Aerial crown-view tile of a tropical tree (Barro Colorado Island, Panama), acquired 20250818:
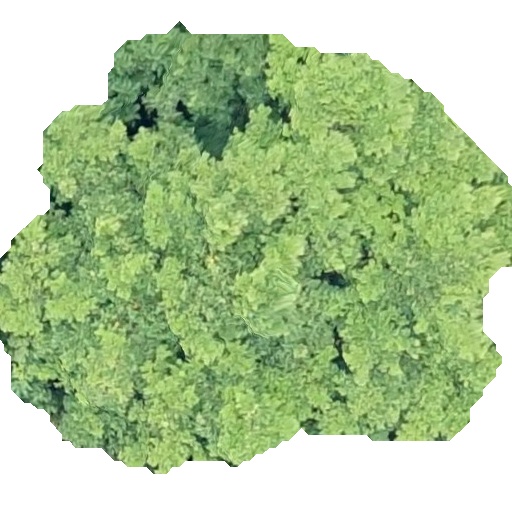
Species: Terminalia amazonia
GBIF accepted scientific name: Terminalia amazonica
Crown area: 254.778 m²